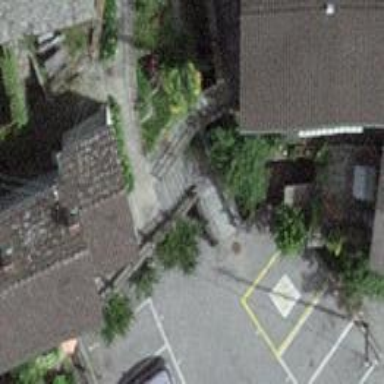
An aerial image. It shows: Residential road with asphalt surface and no sidewalk.